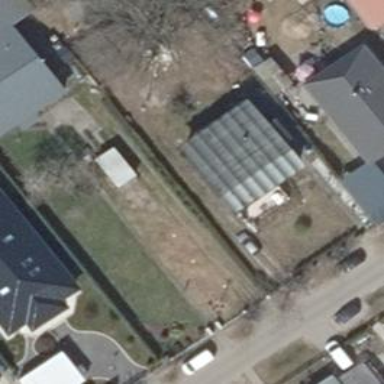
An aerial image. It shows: Detached building with flat roof.